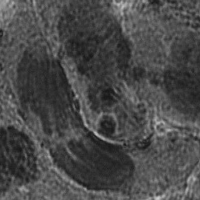
Label: anaphase